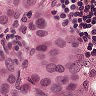
Metastatic tissue present: yes